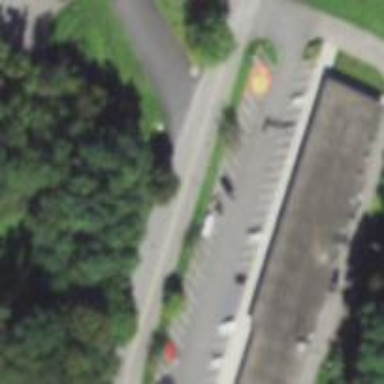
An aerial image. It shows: Retail building.